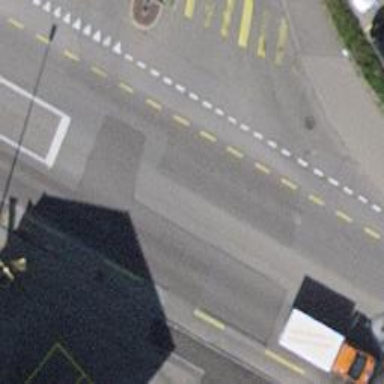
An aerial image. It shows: Road with traffic signals.